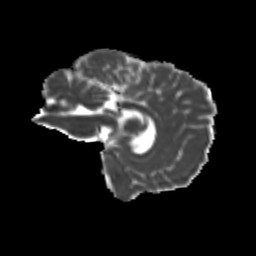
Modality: MD
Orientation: sagittal
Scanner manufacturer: siemens
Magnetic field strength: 3 T
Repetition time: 9.2 s
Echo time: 0.084 s